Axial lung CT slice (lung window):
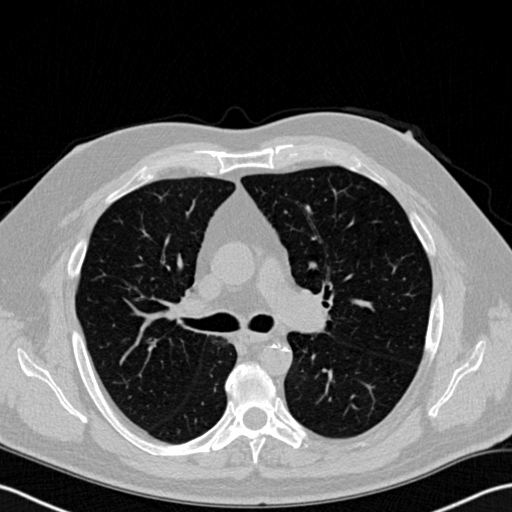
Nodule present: no